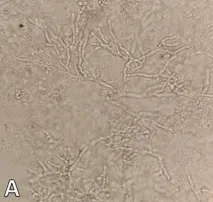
(A) Direct microscopic examination using 20% potassium hydroxide revealed septated hyaline hyphae (x400).
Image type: pathology (h&e)